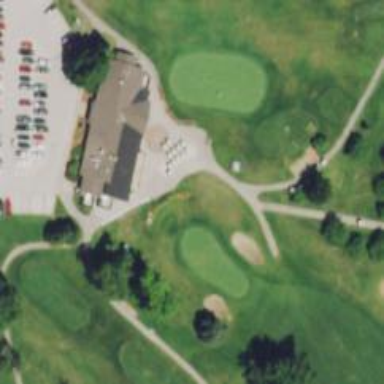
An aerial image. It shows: Path for both roads and golfers.